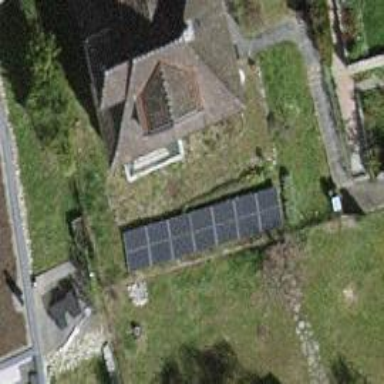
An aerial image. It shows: Solar power generator using photovoltaic method with solar photovoltaic panel types.